Question: I am using Apple's MuiltipleDetailViewController sample app and get the message "UIViewController may not respond to showRootPopoverButtonItem"
This worked in XCode 3.X, but I get the message with 4.2
The app itself functions 100%, the popover is recognized in every nib, as is the table on the left when in landscape mode. But I can't submit with this warning. What do I need to change??
'''
#import <UIKit/UIKit.h>
/*
SubstitutableDetailViewController defines the protocol that detail view controllers must adopt. The protocol specifies methods to hide and show the bar button item controlling the popover.
*/
@protocol SubstitutableDetailViewController <NSObject>
- (void)showRootPopoverButtonItem:(UIBarButtonItem *)barButtonItem;
- (void)invalidateRootPopoverButtonItem:(UIBarButtonItem *)barButtonItem;
@end
@interface RootViewController : UITableViewController <UISplitViewControllerDelegate> {
UISplitViewController *splitViewController;
UIPopoverController *popoverController;
UIBarButtonItem *rootPopoverButtonItem;
//UINavigationBar *navigationBar;
}
@property (nonatomic, assign) IBOutlet UISplitViewController *splitViewController;
@property (nonatomic, retain) UIPopoverController *popoverController;
@property (nonatomic, retain) UIBarButtonItem *rootPopoverButtonItem;
//@property (nonatomic, retain) IBOutlet UINavigationBar *navigationBar;
@end
'''
'''
#import "RootViewController.h"
#import "WebViewController.h"
#import "Twitter.h"
//#import "SubstitutableDetailViewController.h"
@implementation RootViewController
@synthesize splitViewController, popoverController, rootPopoverButtonItem;//, navigationBar;
#pragma mark -
#pragma mark View lifecycle
- (void)viewDidLoad {
[super viewDidLoad];
// Set the content size for the popover: there are just two rows in the table view, so set to rowHeight*2.
self.contentSizeForViewInPopover = CGSizeMake(310.0, self.tableView.rowHeight*2.0);
//self.navigationController.navigationBar.tintColor = [UIColor colorWithRed:255/255 green:104/255 blue:1/255 alpha:1];
}
/*
-(void)customizeAppearance {
//create resizable images
UIImage *bluImage = [UIImage imageNamed:@"blu.jpg"];// resizableImageWithCapInsets:(0, 0, 0, 0)];
//set the bg for *all* UINavBars
[[UINavigationBar appearance] setBackgroundImage:bluImage forBarMetrics:UIBarMetricsDefault];
}
*/
-(void) viewDidUnload {
[super viewDidUnload];
self.splitViewController = nil;
self.rootPopoverButtonItem = nil;
}
- (BOOL)shouldAutorotateToInterfaceOrientation:(UIInterfaceOrientation)interfaceOrientation {
return YES;
}
- (void)splitViewController:(UISplitViewController*)svc willHideViewController:(UIViewController *)aViewController withBarButtonItem:(UIBarButtonItem*)barButtonItem
forPopoverController:(UIPopoverController*)pc {
// Keep references to the popover controller and the popover button, and tell the detail view controller to show the button.
barButtonItem.title = @"Index";
self.popoverController = pc;
self.rootPopoverButtonItem = barButtonItem;
UIViewController <SubstitutableDetailViewController> *detailViewController = [splitViewController.viewControllers objectAtIndex:1];
[detailViewController showRootPopoverButtonItem:rootPopoverButtonItem];
}
- (void)splitViewController:(UISplitViewController*)svc willShowViewController:(UIViewController *)aViewController
invalidatingBarButtonItem:(UIBarButtonItem *)barButtonItem {
// Nil out references to the popover controller and the popover button, and tell the detail view controller to hide the button.
UIViewController <SubstitutableDetailViewController> *detailViewController = [splitViewController.viewControllers objectAtIndex:1];
[detailViewController invalidateRootPopoverButtonItem:rootPopoverButtonItem];
self.popoverController = nil;
self.rootPopoverButtonItem = nil;
}
#pragma mark -
#pragma mark Table view data source
- (NSInteger)tableView:(UITableView *)aTableView numberOfRowsInSection:(NSInteger)section {
// Two sections, one for each detail view controller.
return 2;
}
- (UITableViewCell *)tableView:(UITableView *)aTableView cellForRowAtIndexPath:(NSIndexPath *)indexPath {
static NSString *CellIdentifier = @"RootViewControllerCellIdentifier";
// Dequeue or create a cell of the appropriate type.
UITableViewCell *cell = [self.tableView dequeueReusableCellWithIdentifier:CellIdentifier];
if (cell == nil) {
//cell = [[[UITableViewCell alloc] initWithStyle:UITableViewCellStyleDefault reuseIdentifier:CellIdentifier] autorelease];
cell = [[[UITableViewCell alloc] initWithStyle:UITableViewCellStyleSubtitle reuseIdentifier:CellIdentifier] autorelease];
}
// Set appropriate labels for the cells.
if (indexPath.row == 0) {
cell.textLabel.text = @"Twitter";
}
else if (indexPath.row == 1) {
cell.textLabel.text = @"Contact Us";
}
cell.textLabel.textColor = [UIColor whiteColor];
cell.textLabel.backgroundColor = [UIColor blackColor];
cell.contentView.backgroundColor = [UIColor blackColor];
cell.detailTextLabel.backgroundColor = [UIColor blackColor];
return cell;
}
#pragma mark -
#pragma mark Table view selection
- (void)tableView:(UITableView *)tableView didSelectRowAtIndexPath:(NSIndexPath *)indexPath {
/*
Create and configure a new detail view controller appropriate for the selection.
*/
NSUInteger row = indexPath.row;
UIViewController *detailViewController = nil;
if (row == 0) {
Twitter *newDetailViewController = [[Twitter alloc]
initWithNibName:@"Twitter"
bundle:nil];
detailViewController = newDetailViewController;
}
if (row == 1) {
WebViewController *newDetailViewController = [[WebViewController alloc]
initWithNibName:@"WebViewController"
bundle:nil];
newDetailViewController.detailURL=
[[NSURL alloc] initWithString:@"http://www.chipmunkmobile.com/contact.html"];
detailViewController = newDetailViewController;
}
// Update the split view controller's view controllers array.
NSArray *viewControllers = [[NSArray alloc] initWithObjects:self.navigationController, detailViewController, nil];
splitViewController.viewControllers = viewControllers;
[viewControllers release];
// Dismiss the popover if it's present.
if (popoverController != nil) {
[popoverController dismissPopoverAnimated:YES];
}
// Configure the new view controller's popover button (after the view has been displayed and its toolbar/navigation bar has been created).
if (rootPopoverButtonItem != nil) {
[detailViewController showRootPopoverButtonItem:self.rootPopoverButtonItem];
}
[detailViewController release];
}
#pragma mark -
#pragma mark Managing the popover
/*
- (void)showRootPopoverButtonItem:(UIBarButtonItem *)barButtonItem {
// Add the popover button to the left navigation item.
[navigationBar.topItem setLeftBarButtonItem:barButtonItem animated:NO];
}
- (void)invalidateRootPopoverButtonItem:(UIBarButtonItem *)barButtonItem {
// Remove the popover button.
[navigationBar.topItem setLeftBarButtonItem:nil animated:NO];
}
*/
#pragma mark -
#pragma mark Memory management
- (void)dealloc {
[popoverController release];
[rootPopoverButtonItem release];
[super dealloc];
}
@end
'''
Here is an image of the exact line where I get the warning

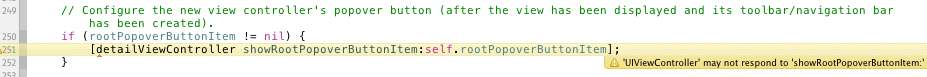
Answer: The reason you getting this warning is because of this 'UIViewController *detailViewController' UIViewController does not have a method called "showRootPopoverButtonItem". If you want to get rid of the warning just do this instead:
'''
[(WebViewController*)detailViewController showRootPopoverButtonItem:self.rootPopoverButtonItem];
'''
or
'''
[(Twitter*)detailViewController showRootPopoverButtonItem:self.rootPopoverButtonItem];
'''
You just need to let it know its not really just a viewController, its a subclassed viewController you created. So what ever class showRootPopoverButtonItem: is in you just need to type cast it.